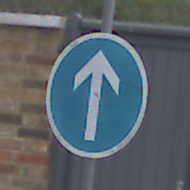
Verkehrszeichen: VorgeschriebeneFahrtrichtungGeradeaus
Umgebung: Outdoor, Urban
Tageszeit: MorningAfternoon
Wetter: Overcast
Licht: Natural
Jahreszeit: NotSpecified
Kontrast: LowContrast